Question: I'm using the <URL> to then .
The code I'm using (excluding all of the initialisation/save etc. as that all works correctly) is as follows:
'''
#======================================================#
# OPEN EXISTING EXCEL SPREADSHEET #
#======================================================#
if (!file_exists( CURRENT_FILE )) {
exit("Please run " . CURRENT_FILE . " first." . EOL);
}
echo date('H:i:s') , " Load from Excel2007 file" , EOL;
$objPHPExcel = PHPExcel_IOFactory::load( CURRENT_FILE );
#======================================================#
#======================================================#
# SET UP WORKSHEETS #
#======================================================#
echo date('H:i:s') , " Create new worksheet for month" , EOL;
$objPHPExcel->createSheet();
$objPHPExcel->getActiveSheet()->setTitle( date("d M", strtotime( $weeks[1] ) ) . ' - ' . date("d M", strtotime( $weeks[4] ) ) );
#======================================================#
'''
What I'm to do is:
- - - -
However, what is this:
- - - -

So, what I think I need to do is this:
- - - 'mysql_insert_id()'- - -
However, I can't seem to find such a command in the PHPExcel documentation. Does one exist? If not, is there any viable workaround to this? I don't want to overwrite the existing worksheets in this document.
Thanks in advance,
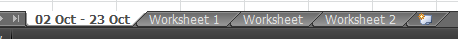
Answer: You could take advantage of the fact that the createSheet() method actually returns your new worksheet.
'''
$newMonthSheet = $objPHPExcel->createSheet();
$newMonthSheet->setTitle( date("d M", strtotime( $weeks[1] ) ) . ' - ' . date("d M", strtotime( $weeks[4] ) ) );
'''